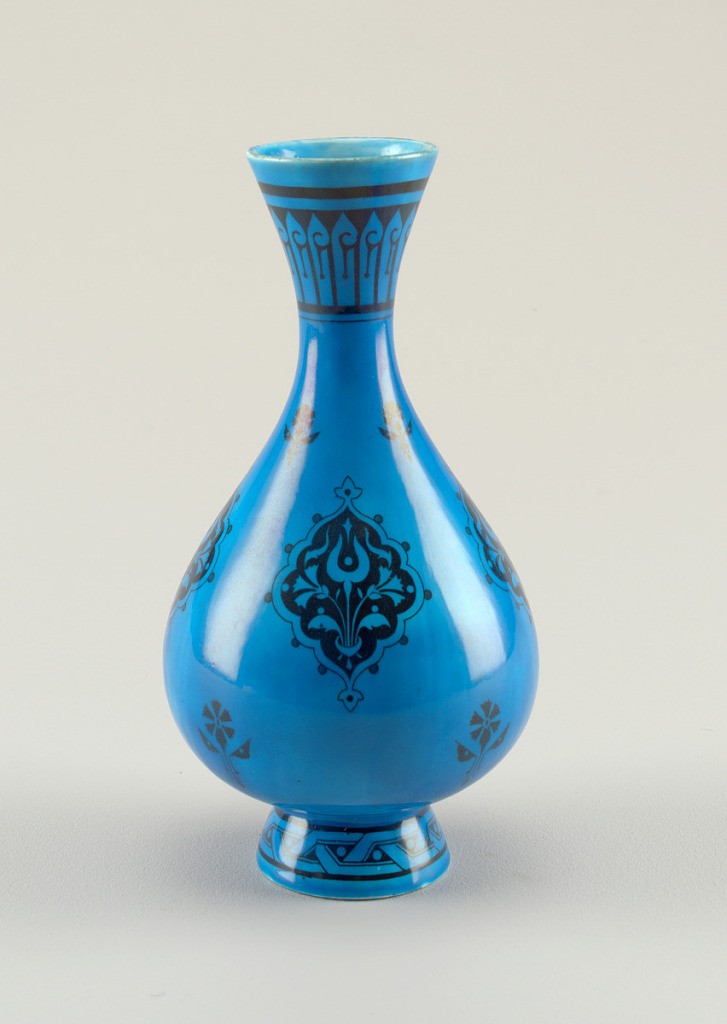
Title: Bottle-Shaped Vase (One of a Pair)
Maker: Minton Ceramics Manufactory, English, established 1796
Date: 1870s
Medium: porcelain, vitreous enamel
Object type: vase
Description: Circular mouth tapering into slender neck flaring to oval body on slightly flaring circular foot.  Glazed deep turquoise with black arabesque decoration.